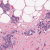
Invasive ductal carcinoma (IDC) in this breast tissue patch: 1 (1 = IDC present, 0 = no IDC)